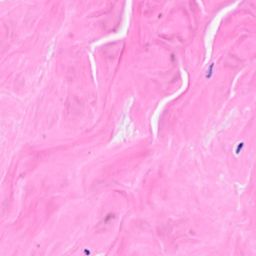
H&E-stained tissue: Breast